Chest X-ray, AP view. Patient: 61 years old, sex M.
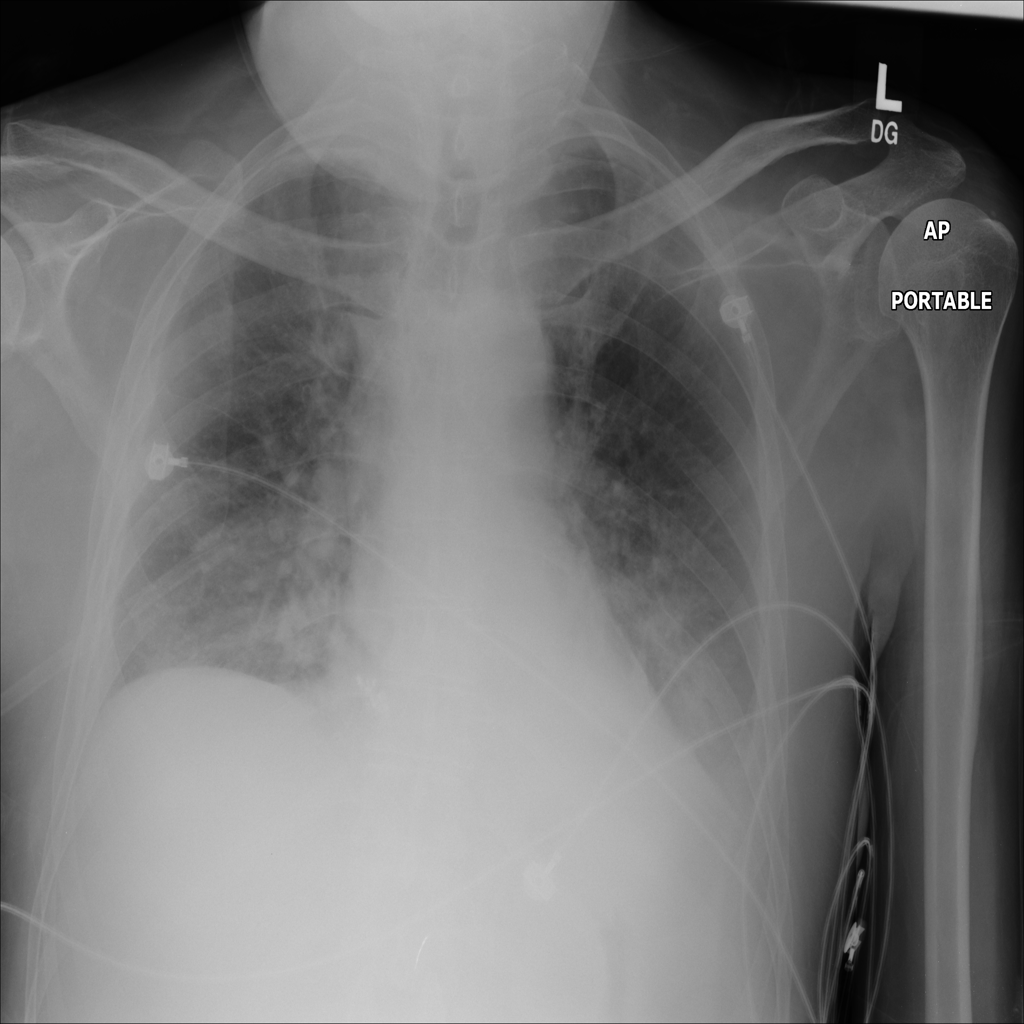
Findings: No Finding